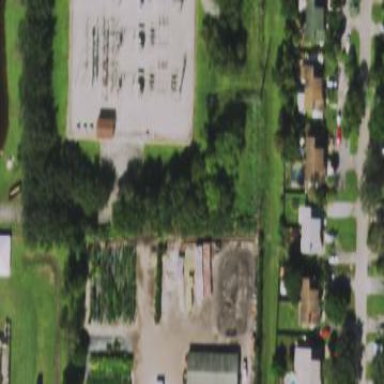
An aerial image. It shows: Outdoor power substation surrounded by fence. The substation is specifically for distribution purposes.